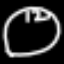
Label: clock